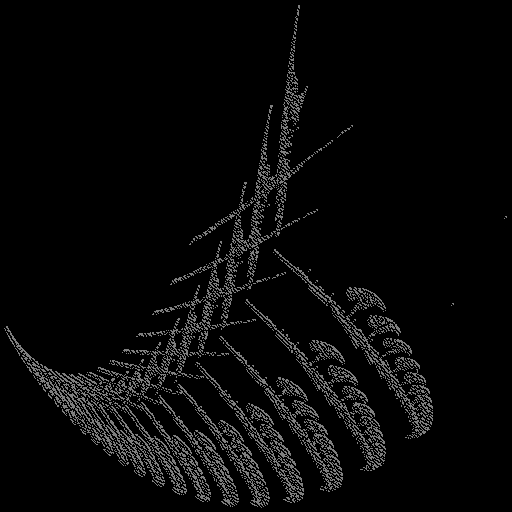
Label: newyorkfern